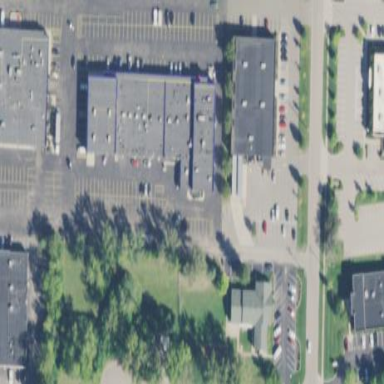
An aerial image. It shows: Retail area.